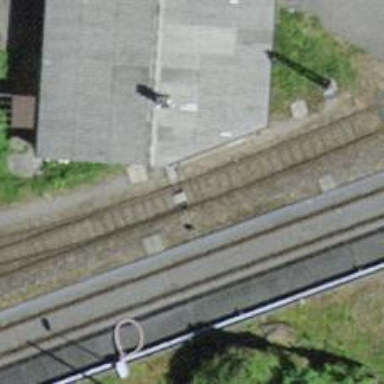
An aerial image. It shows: Railway switch.